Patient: sex F, age 52
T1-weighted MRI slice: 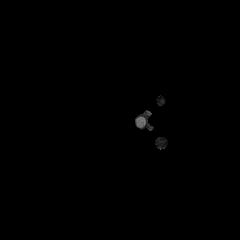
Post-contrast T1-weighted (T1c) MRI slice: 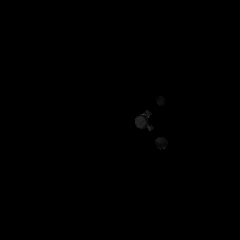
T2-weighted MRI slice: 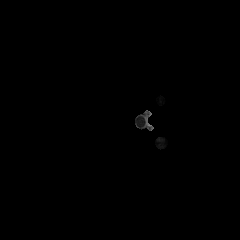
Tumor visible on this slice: no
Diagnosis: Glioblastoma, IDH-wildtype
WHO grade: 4